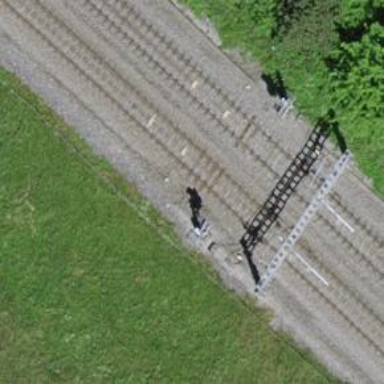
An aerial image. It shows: Railway signal.